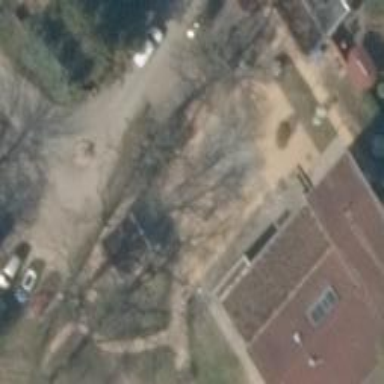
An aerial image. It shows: Kindergarten building.